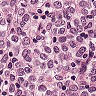
Metastatic tissue present: yes